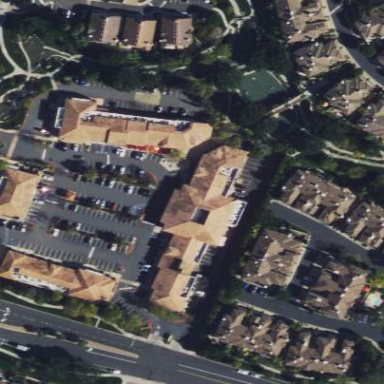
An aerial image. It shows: Commercial building.